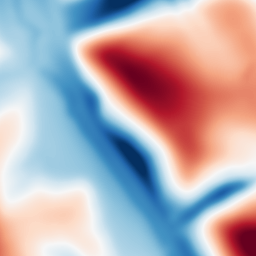
Category: multiscale
Decomposition family: dog
Decomposition parameters: sigma_low: 5
sigma_high: 50
Upsampling method: lanczos
Upsampling parameters: scale: 4
Upsampling scale: 4